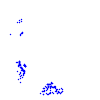
Particle: proton